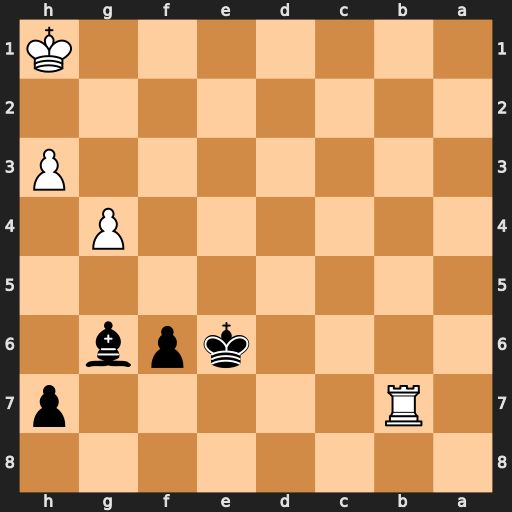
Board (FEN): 8/1R5p/4kpb1/8/6P1/7P/8/7K
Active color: b
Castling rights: -
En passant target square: -
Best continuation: Be4+ Kg1 Bxb7